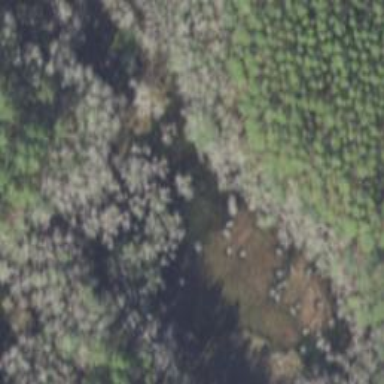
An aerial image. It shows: Swamp in wetland area.